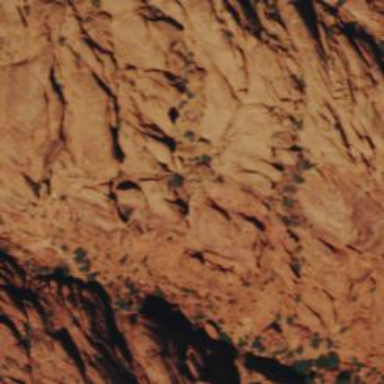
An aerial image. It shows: Crag for climbing.